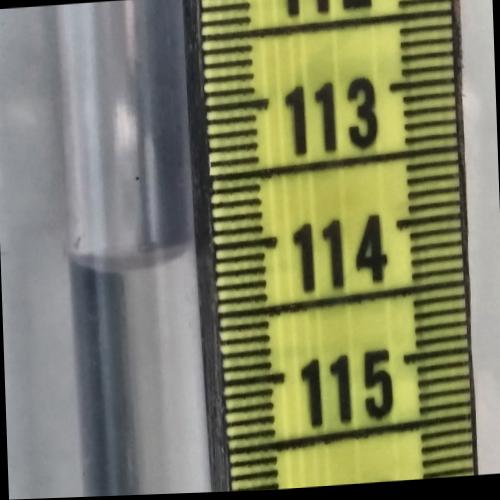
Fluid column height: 114.1 cm